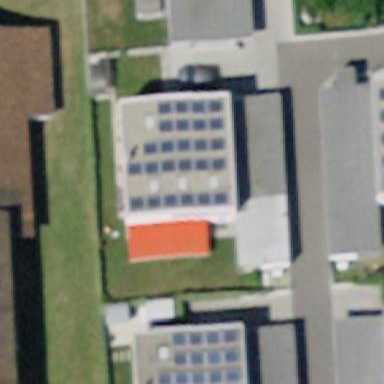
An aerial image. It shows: Solar power generator utilizing photovoltaic technology with solar photovoltaic panels.